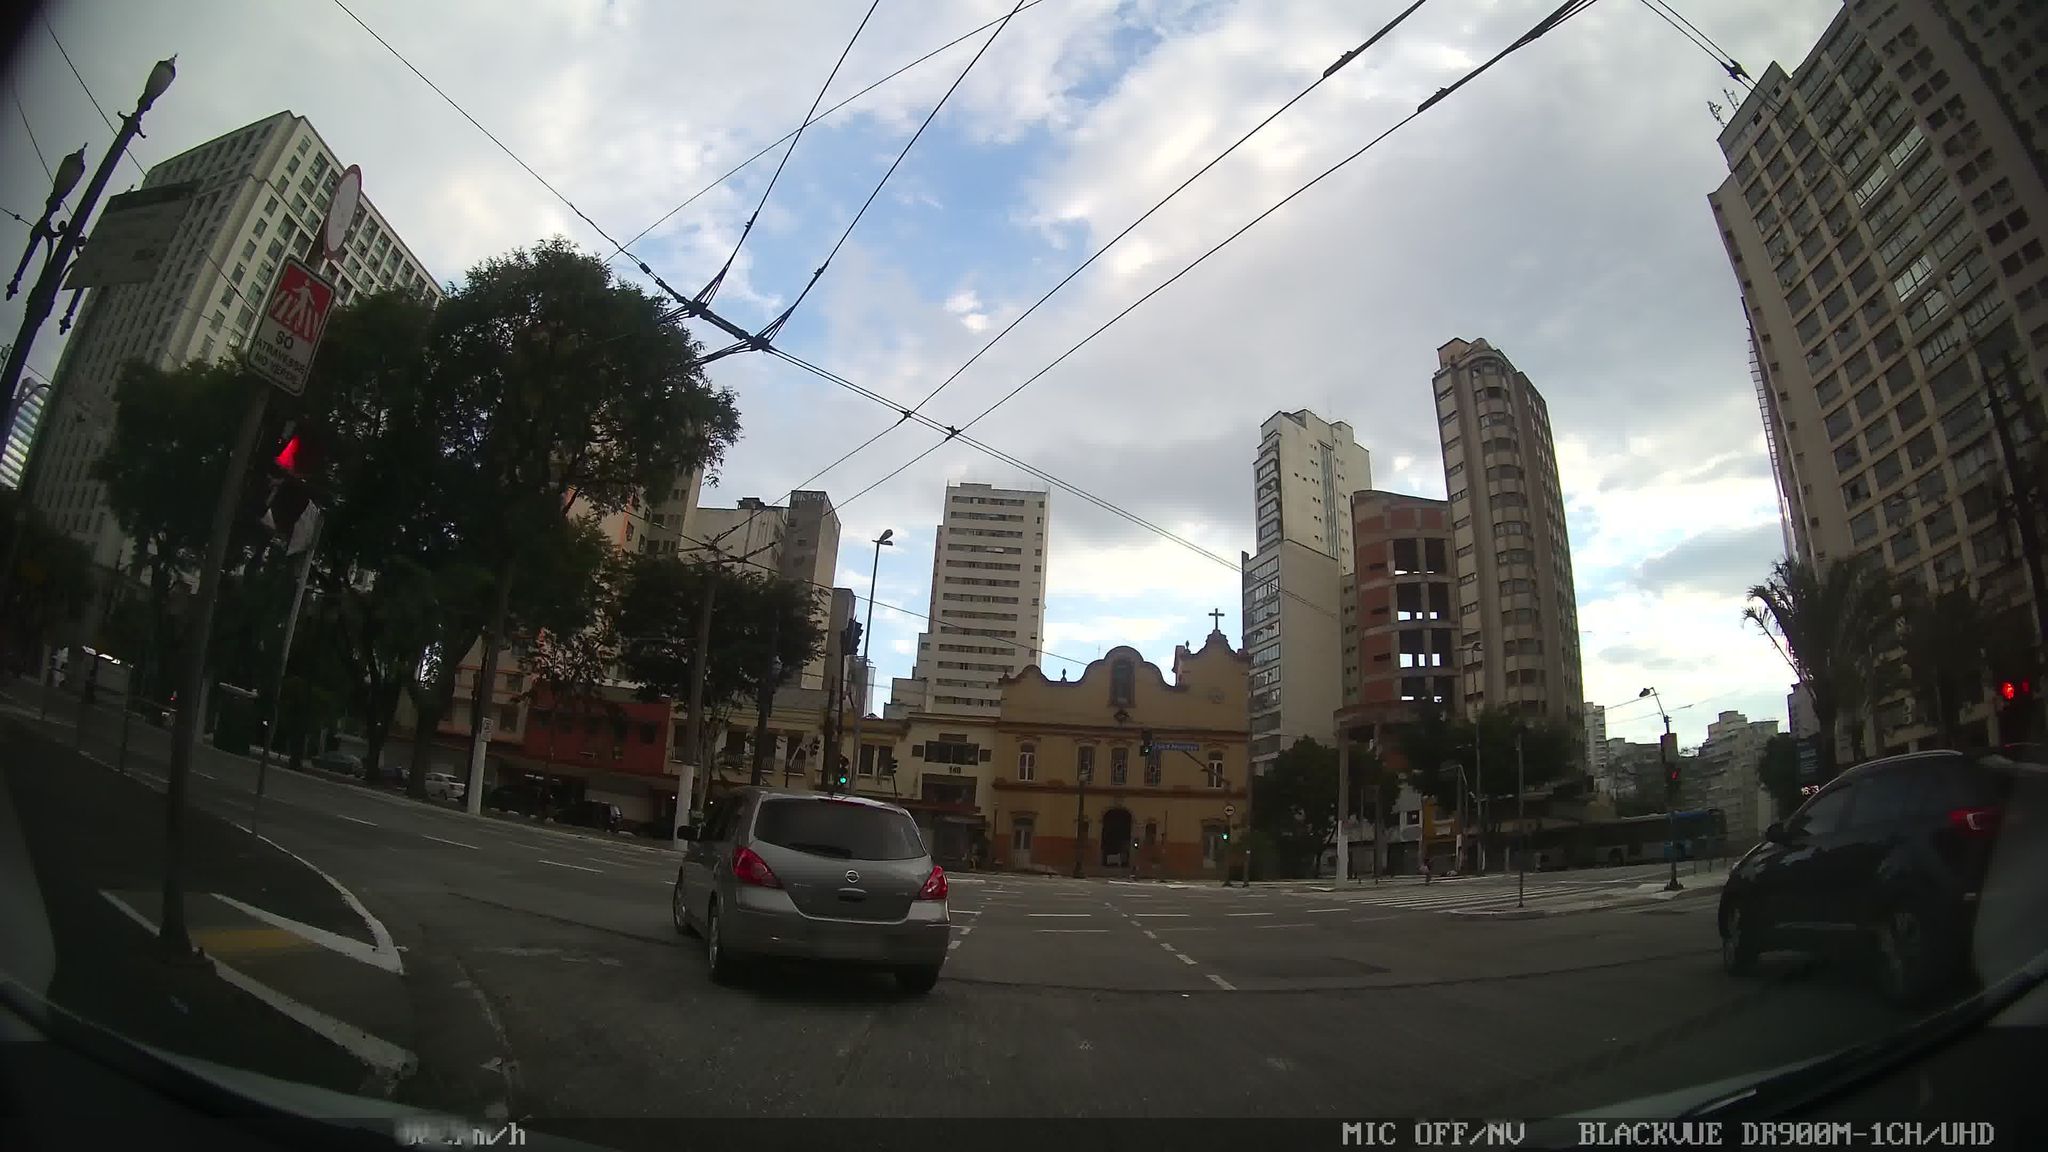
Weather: cloudy
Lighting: day
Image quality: good
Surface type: driving surface
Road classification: primary
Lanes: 3
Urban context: urban centre
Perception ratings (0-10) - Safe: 3.81, Lively: 5.43, Beautiful: 5.23, Boring: 2.35, Depressing: 2.3, Wealthy: 2.82